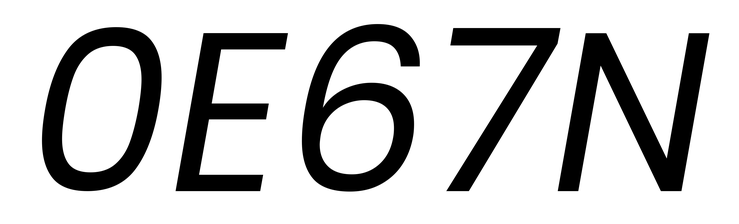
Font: Poppins-Italic